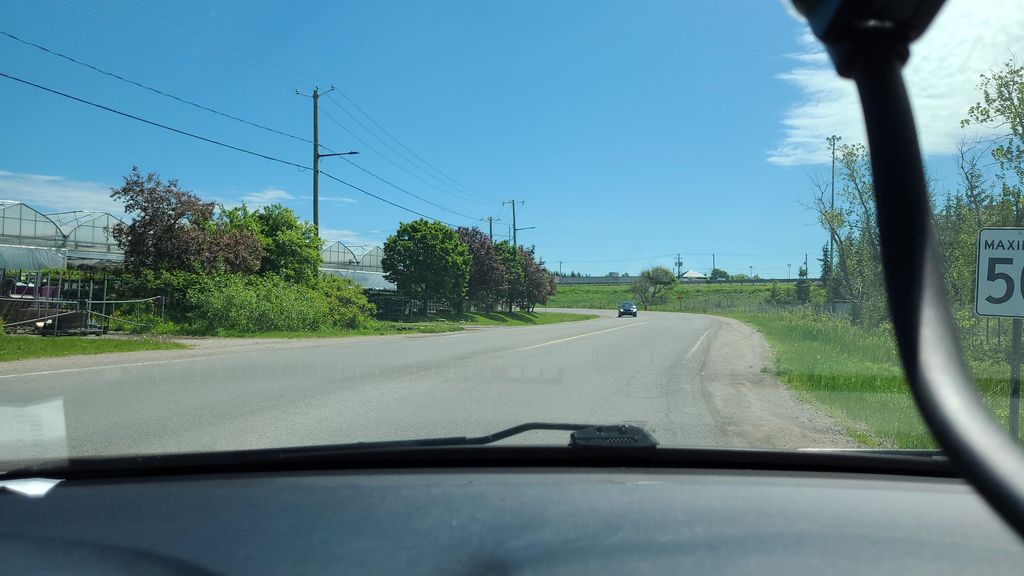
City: quebec_city